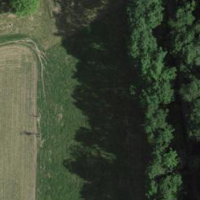
EUNIS habitat code: 52
Species observed at this site:
Orchis anthropophora
Vicia sepium